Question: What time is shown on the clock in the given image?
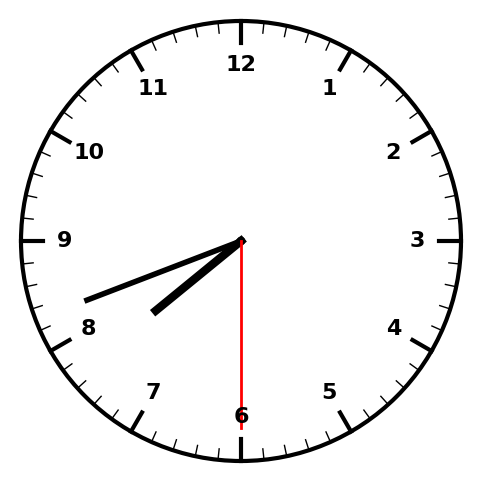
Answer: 07:41:30